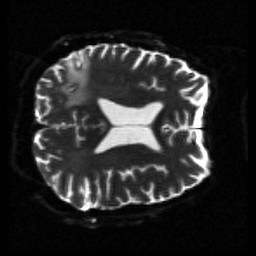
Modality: sbref
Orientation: axial
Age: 62
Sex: male
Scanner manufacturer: siemens
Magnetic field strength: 3 T
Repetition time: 5.25 s
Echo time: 0.08 s